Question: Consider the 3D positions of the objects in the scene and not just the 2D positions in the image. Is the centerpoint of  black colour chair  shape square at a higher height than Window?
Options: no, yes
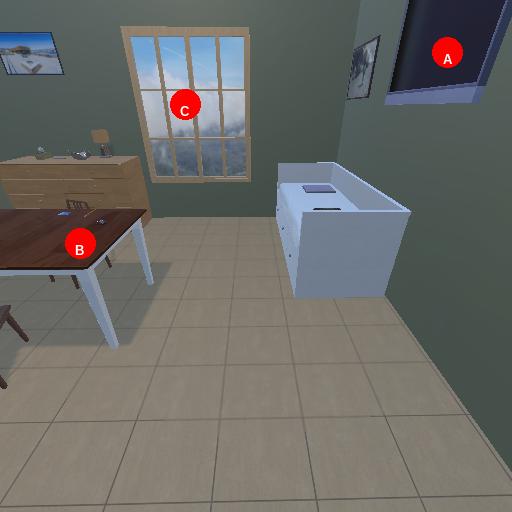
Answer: no